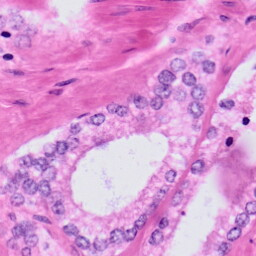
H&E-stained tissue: Prostate